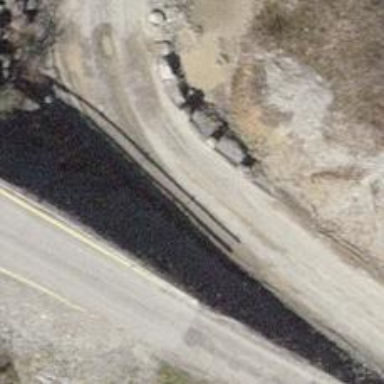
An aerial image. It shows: Compacted alley serving as service road.